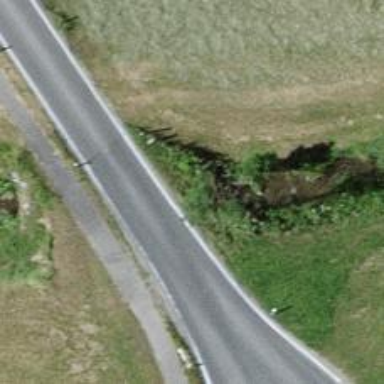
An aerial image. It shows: Culvert tunnel.